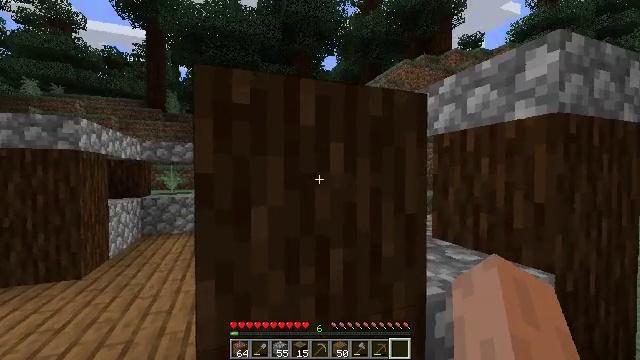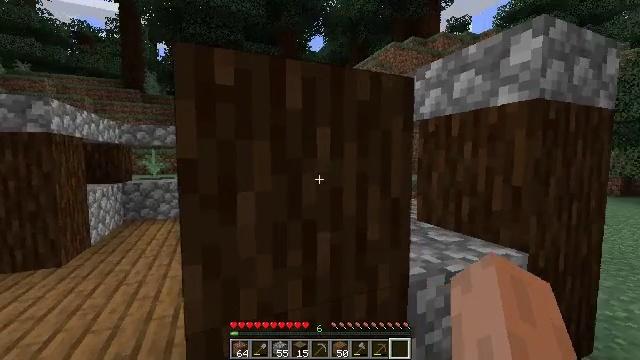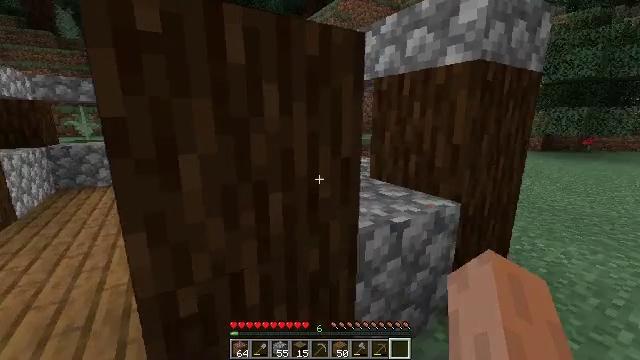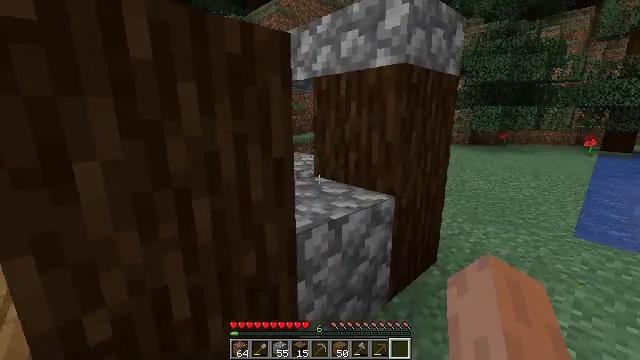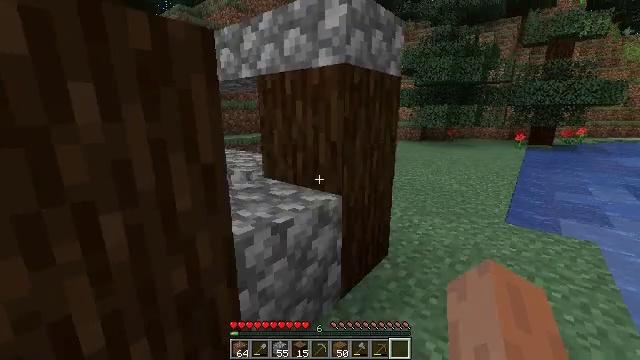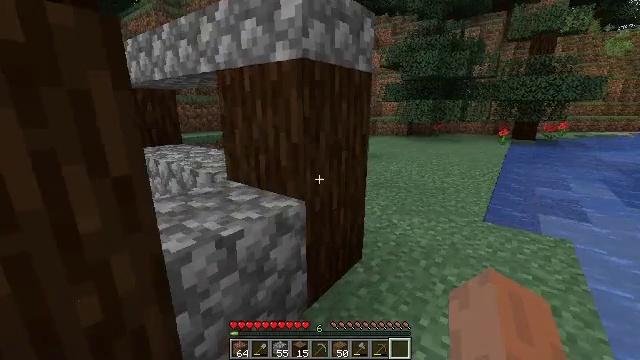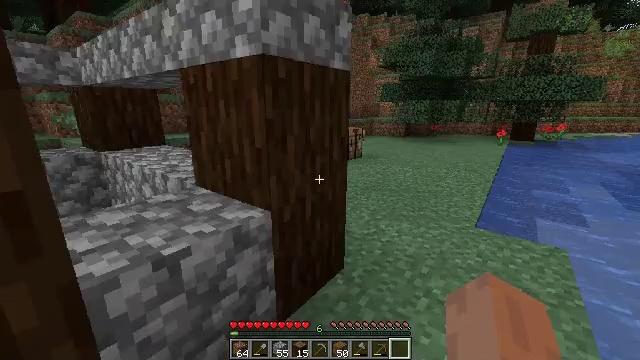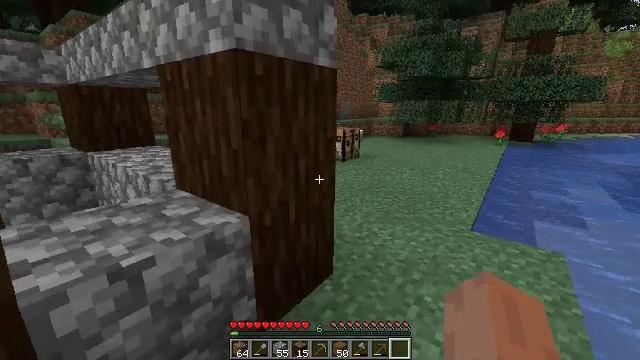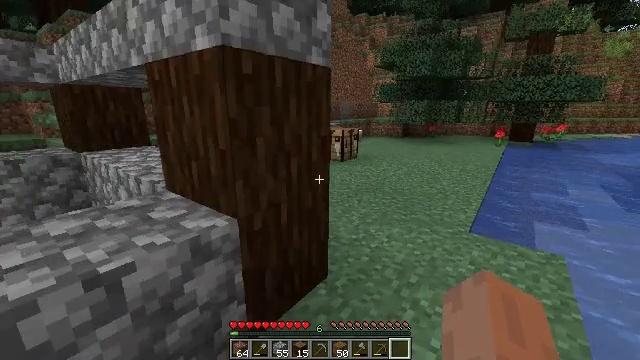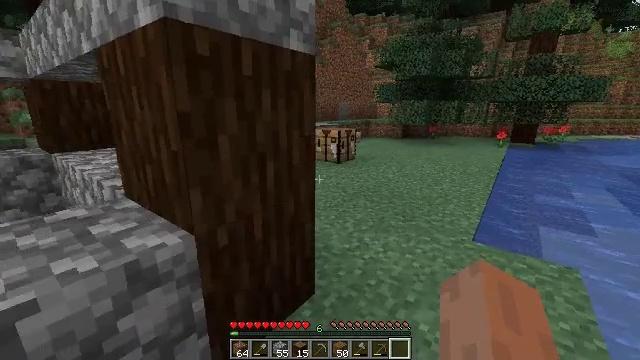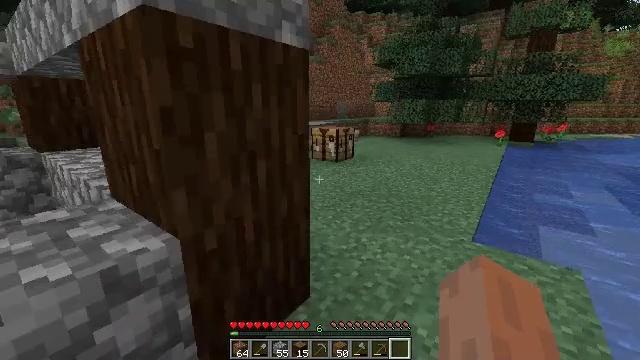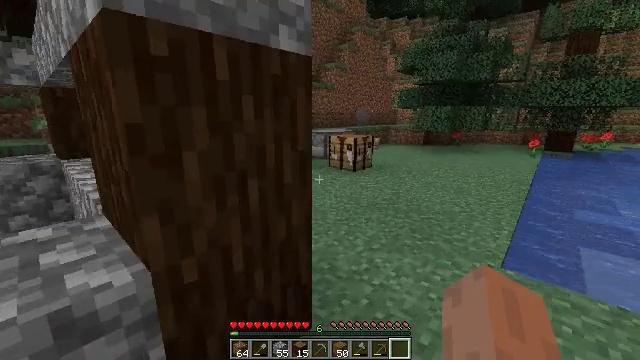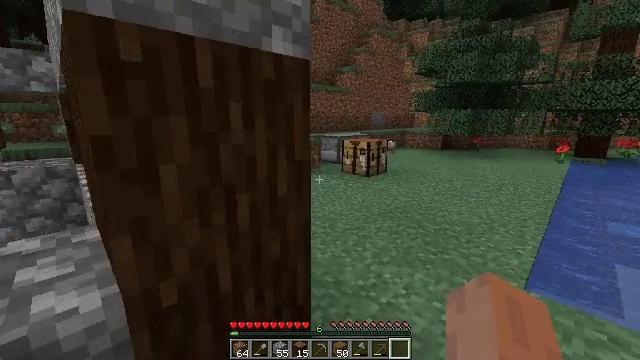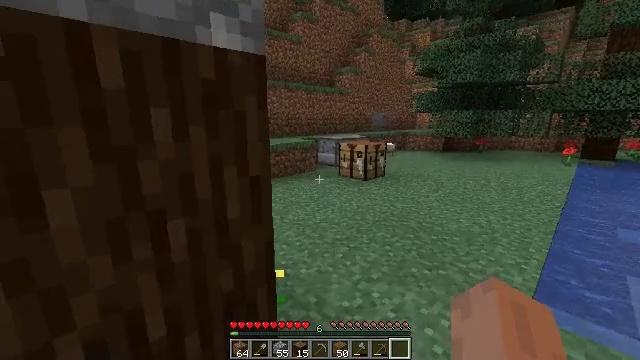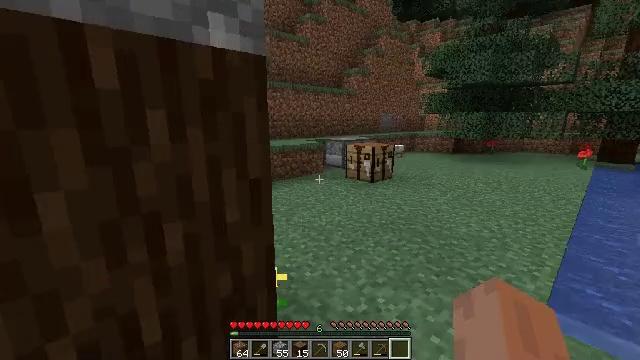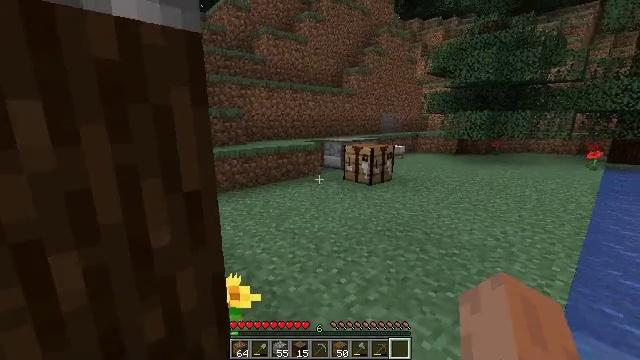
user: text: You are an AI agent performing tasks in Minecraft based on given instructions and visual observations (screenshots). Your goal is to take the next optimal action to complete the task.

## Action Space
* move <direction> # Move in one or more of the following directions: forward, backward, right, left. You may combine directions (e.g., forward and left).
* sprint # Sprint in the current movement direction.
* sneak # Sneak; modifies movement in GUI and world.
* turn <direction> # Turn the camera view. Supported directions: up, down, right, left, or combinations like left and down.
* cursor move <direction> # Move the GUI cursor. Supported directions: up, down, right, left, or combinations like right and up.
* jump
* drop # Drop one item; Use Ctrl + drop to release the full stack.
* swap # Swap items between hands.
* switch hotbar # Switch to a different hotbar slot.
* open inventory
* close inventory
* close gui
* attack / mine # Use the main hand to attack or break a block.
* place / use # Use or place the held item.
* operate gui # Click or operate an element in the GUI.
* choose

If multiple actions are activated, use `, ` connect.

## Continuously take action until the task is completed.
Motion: motion action
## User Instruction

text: Make a cobblestone slab using the crafting table.
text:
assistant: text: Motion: turn right and down
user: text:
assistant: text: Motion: move right, turn right and down
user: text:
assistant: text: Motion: move right, turn right
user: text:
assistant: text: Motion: move forward and move right, turn right
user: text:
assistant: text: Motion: move forward and move right, turn right and down
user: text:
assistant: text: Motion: move forward and move right
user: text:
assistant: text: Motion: move forward and move right
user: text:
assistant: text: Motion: move forward
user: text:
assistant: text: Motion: move forward
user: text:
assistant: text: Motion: move forward and move right
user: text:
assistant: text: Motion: move forward and move right, turn left and up
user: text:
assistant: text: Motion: move forward and move right, turn left
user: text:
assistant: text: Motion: move forward and move right
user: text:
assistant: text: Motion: move forward and move right, turn left
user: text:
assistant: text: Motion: move forward
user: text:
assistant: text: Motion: move forward
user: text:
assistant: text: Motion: move forward, turn left and down
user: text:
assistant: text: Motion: move forward, turn left and down
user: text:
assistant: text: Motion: move forward
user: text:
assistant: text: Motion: move forward
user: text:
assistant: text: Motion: move forward
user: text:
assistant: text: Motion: move forward, turn right and up
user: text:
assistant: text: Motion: move forward, turn right and up
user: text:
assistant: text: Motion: move forward, turn right
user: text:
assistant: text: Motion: move forward
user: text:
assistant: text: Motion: move forward
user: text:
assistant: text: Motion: move forward, turn right
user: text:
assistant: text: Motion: move forward
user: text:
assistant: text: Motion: move forward, turn down
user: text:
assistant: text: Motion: move forward